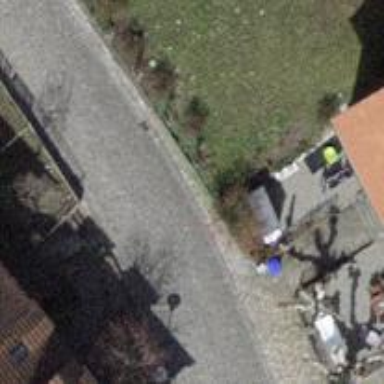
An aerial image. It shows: Asphalt road in residential area with opposite cycleway.